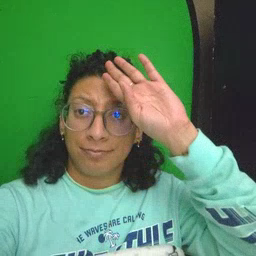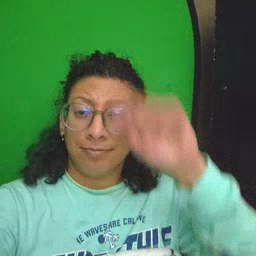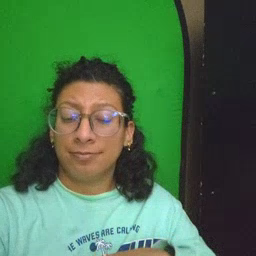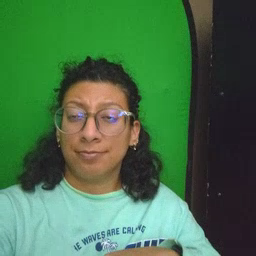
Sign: fireman